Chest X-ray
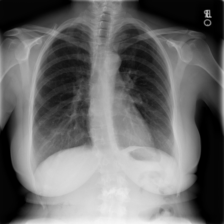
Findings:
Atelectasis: negative
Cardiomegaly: negative
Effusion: negative
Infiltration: positive
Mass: negative
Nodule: negative
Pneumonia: negative
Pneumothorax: negative
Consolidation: negative
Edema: negative
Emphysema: negative
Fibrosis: negative
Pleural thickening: negative
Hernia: negative